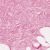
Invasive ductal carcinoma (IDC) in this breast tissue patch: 0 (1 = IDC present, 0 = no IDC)